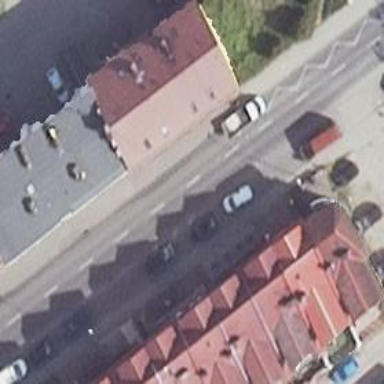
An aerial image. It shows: Residential building.